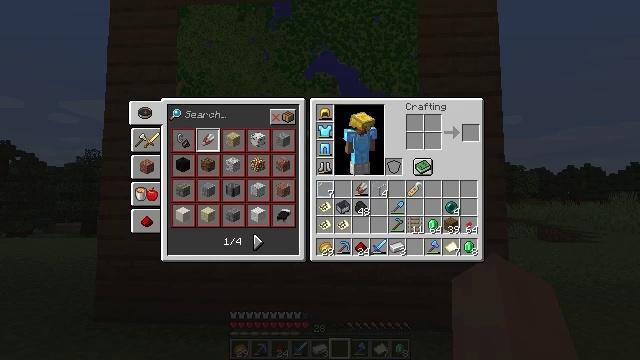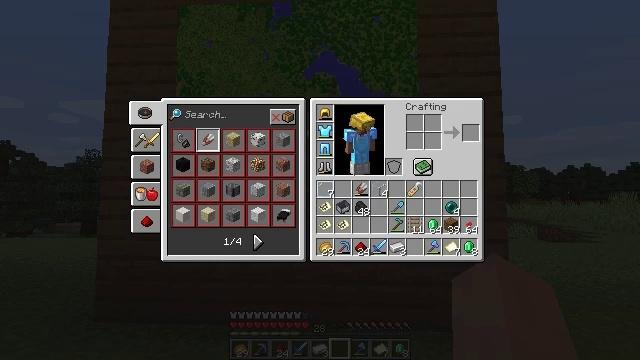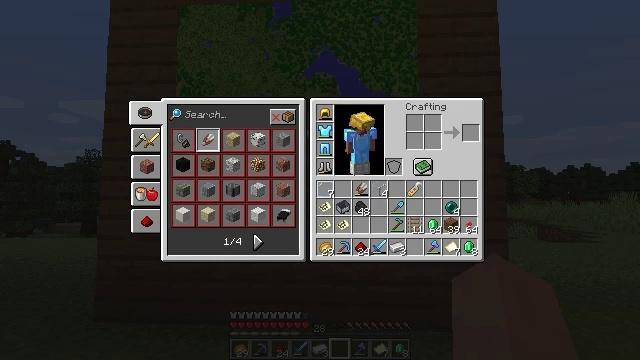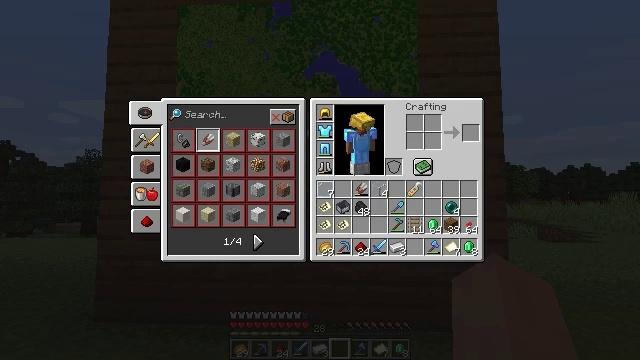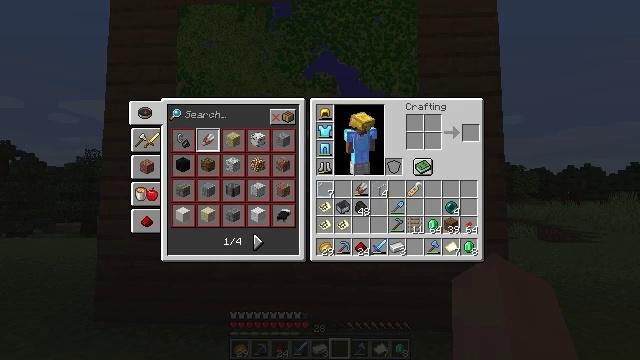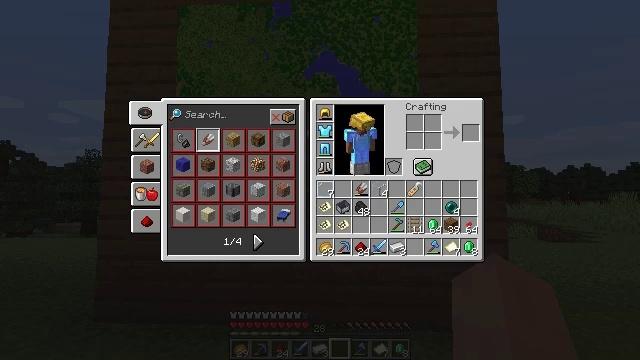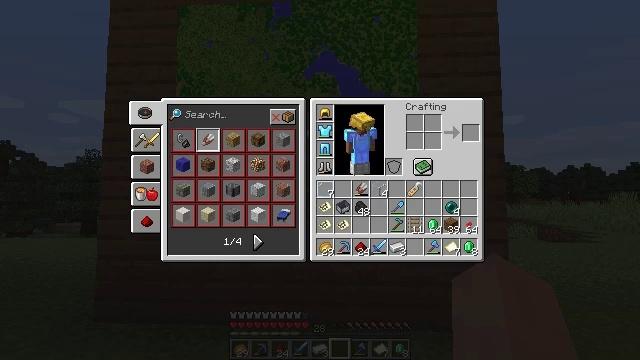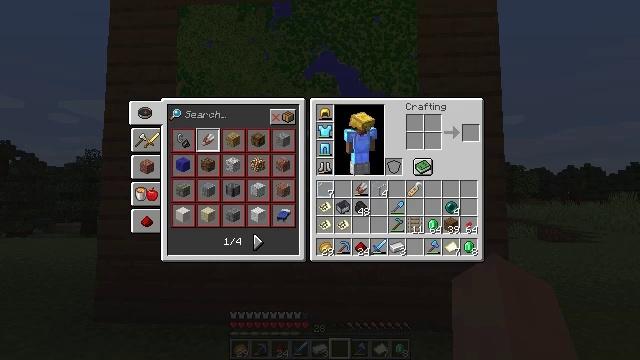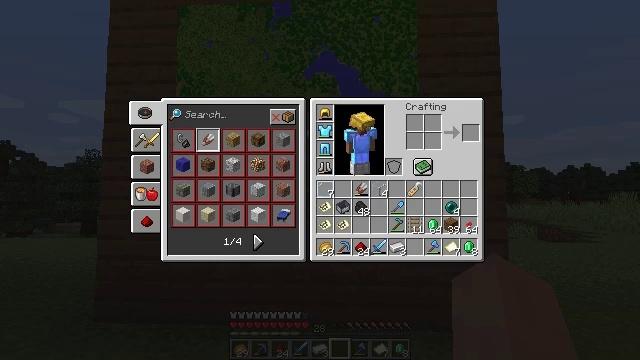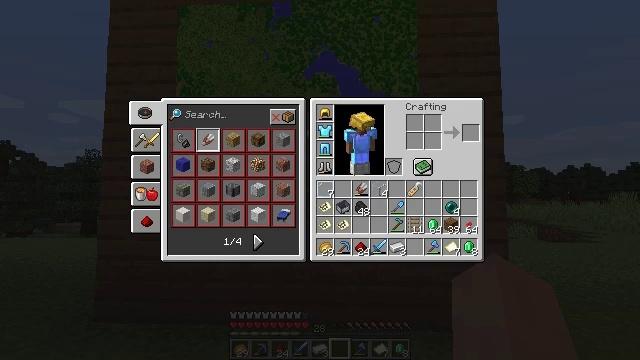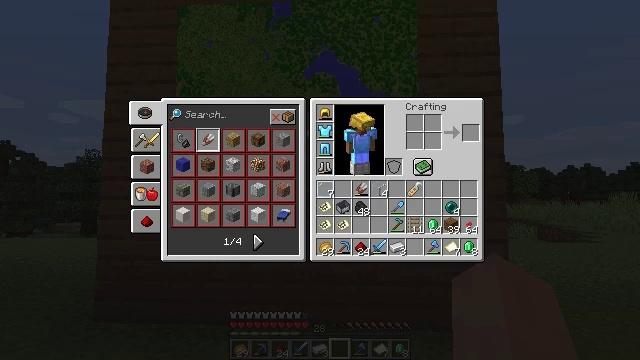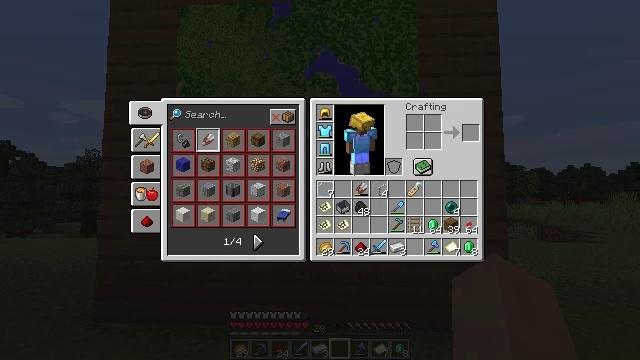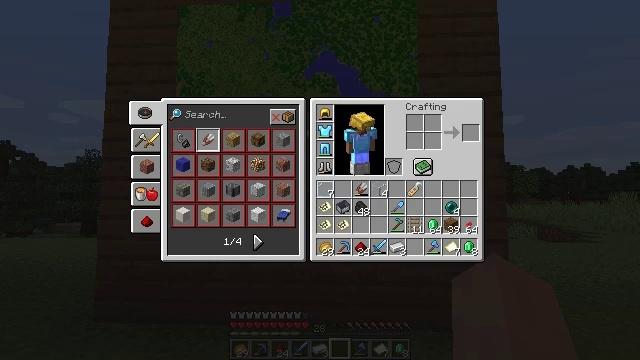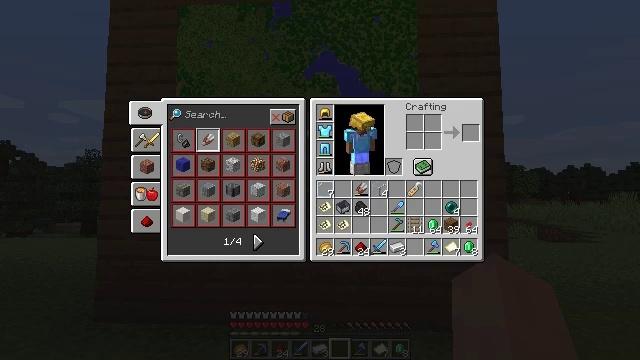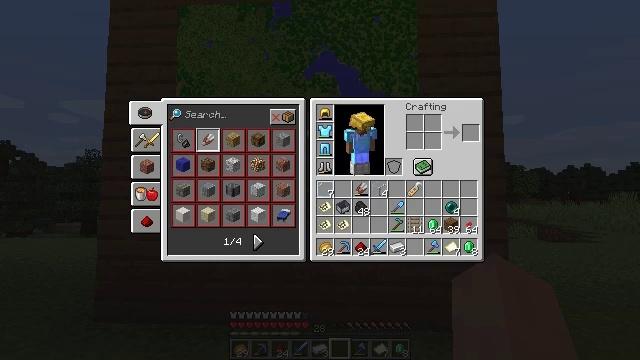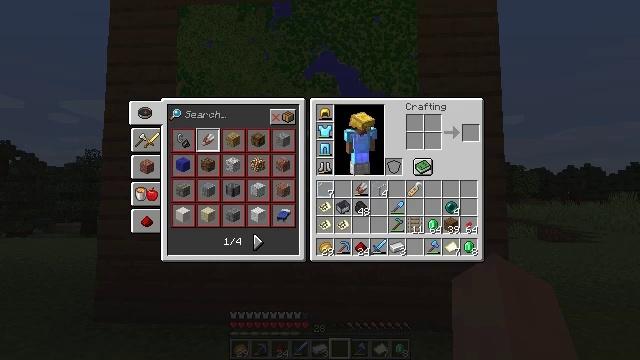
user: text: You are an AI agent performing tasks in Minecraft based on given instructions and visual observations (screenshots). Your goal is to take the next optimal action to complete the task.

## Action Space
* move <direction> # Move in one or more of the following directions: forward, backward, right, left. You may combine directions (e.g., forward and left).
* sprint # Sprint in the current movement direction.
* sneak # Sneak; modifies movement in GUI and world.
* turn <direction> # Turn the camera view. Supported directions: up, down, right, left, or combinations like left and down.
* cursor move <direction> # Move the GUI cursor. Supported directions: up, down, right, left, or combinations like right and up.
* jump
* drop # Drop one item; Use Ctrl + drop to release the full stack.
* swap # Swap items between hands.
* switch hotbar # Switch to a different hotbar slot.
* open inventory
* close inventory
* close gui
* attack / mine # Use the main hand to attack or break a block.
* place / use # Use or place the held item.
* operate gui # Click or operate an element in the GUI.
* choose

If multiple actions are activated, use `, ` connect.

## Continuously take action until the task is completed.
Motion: motion action
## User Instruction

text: Put leather in the center and surround it with sticks to craft an item frame.
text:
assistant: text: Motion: no_op
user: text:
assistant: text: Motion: no_op
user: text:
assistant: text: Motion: no_op
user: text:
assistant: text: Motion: no_op
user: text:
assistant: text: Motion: no_op
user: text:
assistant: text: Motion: no_op
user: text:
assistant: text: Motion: no_op
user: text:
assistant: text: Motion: no_op
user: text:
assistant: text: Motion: no_op
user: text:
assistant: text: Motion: no_op
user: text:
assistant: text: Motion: no_op
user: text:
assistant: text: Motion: no_op
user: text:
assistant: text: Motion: no_op
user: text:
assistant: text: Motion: no_op
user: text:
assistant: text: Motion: no_op
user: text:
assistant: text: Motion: no_op
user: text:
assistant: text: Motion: no_op
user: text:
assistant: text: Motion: no_op
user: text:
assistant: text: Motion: no_op
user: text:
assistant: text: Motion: no_op
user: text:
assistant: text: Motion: no_op
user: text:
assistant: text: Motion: no_op
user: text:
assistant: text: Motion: no_op
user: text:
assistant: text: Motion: no_op
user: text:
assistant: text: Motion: no_op
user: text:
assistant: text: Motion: no_op
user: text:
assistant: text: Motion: no_op
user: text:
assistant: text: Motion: no_op
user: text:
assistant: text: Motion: no_op
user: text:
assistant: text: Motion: no_op